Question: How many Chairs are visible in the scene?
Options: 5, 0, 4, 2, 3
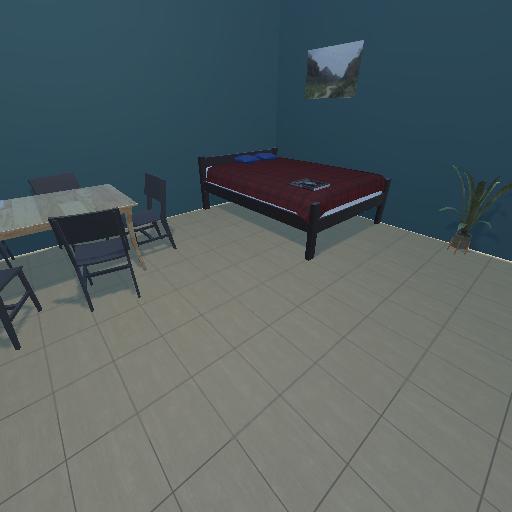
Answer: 5